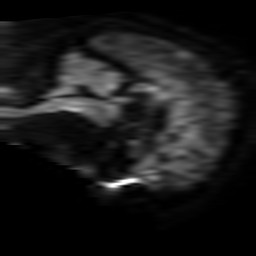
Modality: TRACE
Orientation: sagittal
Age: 76
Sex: female
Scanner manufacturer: philips
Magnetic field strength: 3 T
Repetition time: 3.336 s
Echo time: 0.076 s